Question: I want a excel-sheet to calculate the Drop rates for each item, and being able to add more data after every time I've played to make the results more acurate.

---
The data is in a table, the total value of Drop # is not.
Each Drop# should represent an input, so i can add the quantity droped of each item after i stopped playing.
I need the function that i have to put in ea Drop% cell.
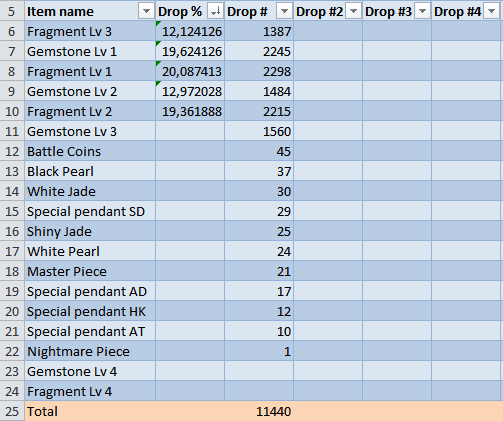
Answer: Each column's "total" row is just the sum of the cells above it. The formulas should be like so:
'''
Cell Formula
C25 =SUM(C6:C24)
D25 =SUM(D6:D24)
. . .
'''
Then, each cell in the second column will be overall drop % (for all data). You calculate it by dividing the sum of that row by the sum of all rows:
'''
Cell Formula
B6 =SUM(C6:Z6)/SUM($C$25:$Z$25)
B7 =SUM(C7:Z7)/SUM($C$25:$Z$25)
. . .
'''
The dollar signs are to make the cell references absolute rather than relative, which make it so that Excel leaves that part of the formula alone when you copy/paste the formula to other cells.
You don't actually need to calculate the totals for this - with 'B6' for instance, '=SUM(C6/Z6)/SUM($C$6:$Z$24)' would also work. But I'm assuming the totals by themselves might be informative to you, so I left it the way it is.
The 'Z' is assuming your data goes up to column 'Z', feel free to alter this if you need more/less columns.
If you need to support an arbitrary number of columns, I think there's a way, but I'm not sure right now - I'm sure you can find it on this site or Google.